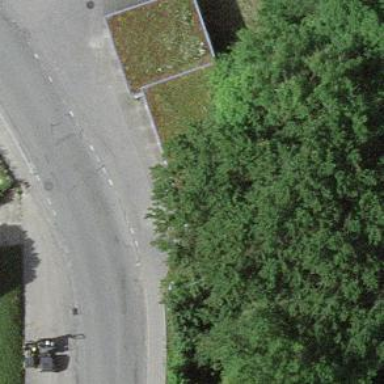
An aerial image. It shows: Post box is visible.